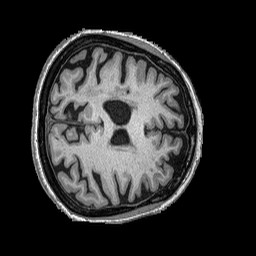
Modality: T1w
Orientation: axial
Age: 68
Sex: female
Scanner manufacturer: siemens
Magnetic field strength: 3 T
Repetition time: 2.53 s
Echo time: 0.00144 s